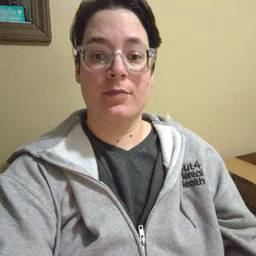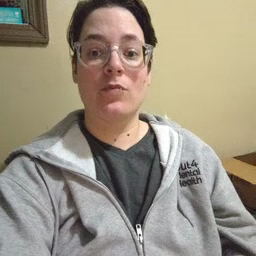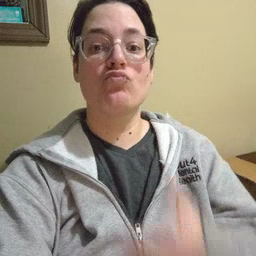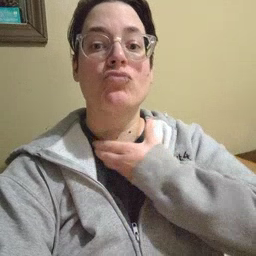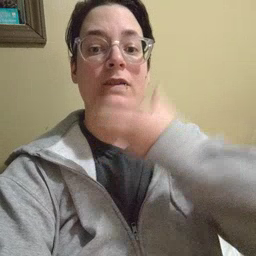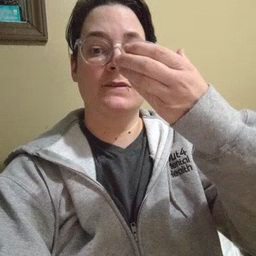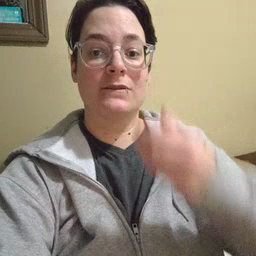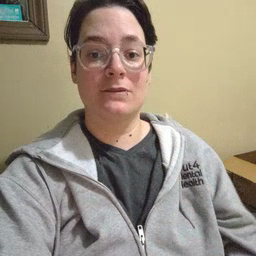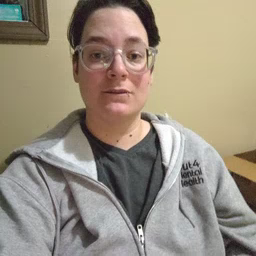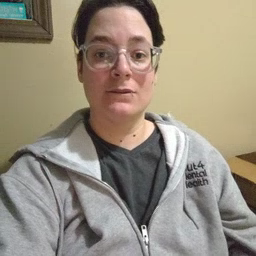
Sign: giraffe